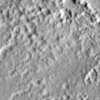
Label: not_dusty